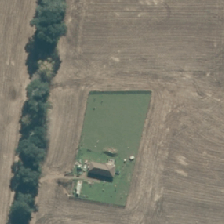
Land cover: shortrotation_cropland